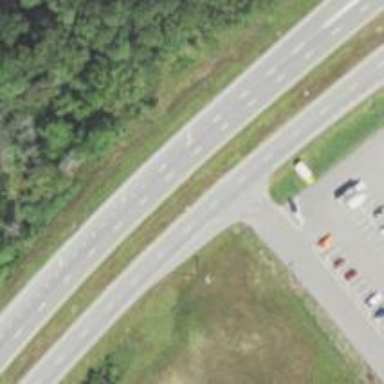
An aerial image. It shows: Trunk highway.